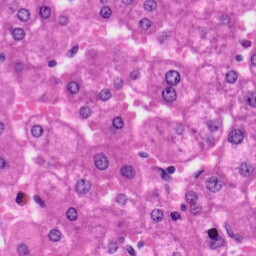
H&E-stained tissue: Liver